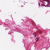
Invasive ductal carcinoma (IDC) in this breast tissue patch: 0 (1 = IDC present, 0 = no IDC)